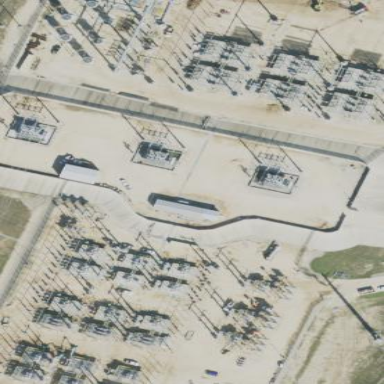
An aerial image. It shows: Power substation with transmission level designation. It is enclosed by fence.